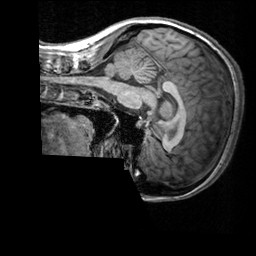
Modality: T1w
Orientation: sagittal
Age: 29
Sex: female
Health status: healthy
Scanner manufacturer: siemens
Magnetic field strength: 3 T
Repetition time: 2.3 s
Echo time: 0.00303 s